Question: I am just trying to format my header bar to not get cut off when the page can be scrolled from side to side, right now, if the window is too small, scrolling cuts the bar off at what the original page length was:

Here is the code as of now:
'''
<div id="head-wrapper">
<a href=<%=locations_path%>><img src= <%= asset_path('DL_Logo_CMYK.svg') %> id="header-logo" /></a>
<div id="title">
<a href=<%=locations_path%>>MapMail</a>
</div>
<div id="logged_in_message">
<% if current_user %>
<span id="username">Signed in as <strong><%= current_user.name %></strong>.</span>
<span id="logout"><%= link_to 'Log Out', logout_path, method: :delete %></span>
<% else %>
<span id="username">You are not signed in.</span>
<% end %>
</div>
</div>
'''
'''
.....
html {
height: 100%;
}
body {
font-family: Lato, sans-serif;
color: $font-color;
margin: 0px;
height: 100%;
}
h1, h2, h3, h4, h5, h6 {
font-family: GillSansMTBold, "Gill Sans", Calibri, "Trebuchet MS", sans-serif;
font-weight: bold;
clear: both;
}
#content {
margin: 20px;
}
.page-wrapper {
min-height: 100%;
margin-bottom: -30px;
}
.page-wrapper:after {
content: "";
display: block;
height: 30px;
}
'''
'''
#head-wrapper {
overflow: hidden;
background-color: $base-border-color;
border-width: 1px;
border-bottom-style: solid;
border-color: $medium-gray;
padding: 5px;
#title {
float: left;
padding: 8px;
}
#header-logo {
height: 30px;
float: left;
}
#logged_in_message {
padding: 8px;
float: right;
#logout {
padding-left: 10px;
}
}
}
'''
I'm sure this is not super hard but I don't have a lot of css experience yet, so any help is really appreciated!
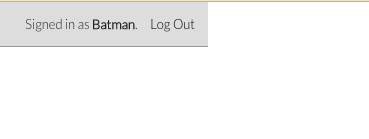
Answer: I can't say that any of these answers have helped me out so far, but I think I've gotten at least what I needed to looking some stuff up online. Instead of adding code to the header I decided to add 'overflow-x:scroll' to add a scroll bar to the information that was going of the screen before, eliminating my need to scroll the entire page. I probably didnt give enough information about my page for people to suggest that so I am probably to blame for no right answers coming, thanks to everyone for the help though!